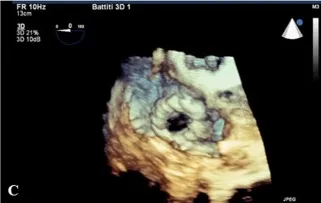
The 3D transesophageal echocardiography (TEE) post procedure shows the normal function of the tricuspid valve. The 3D reconstruction. Of the tricuspid prosthesis after the valve in valve intervention.
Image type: radiology (ultrasound)